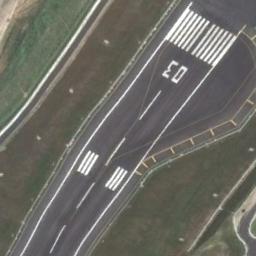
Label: runway